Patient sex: M
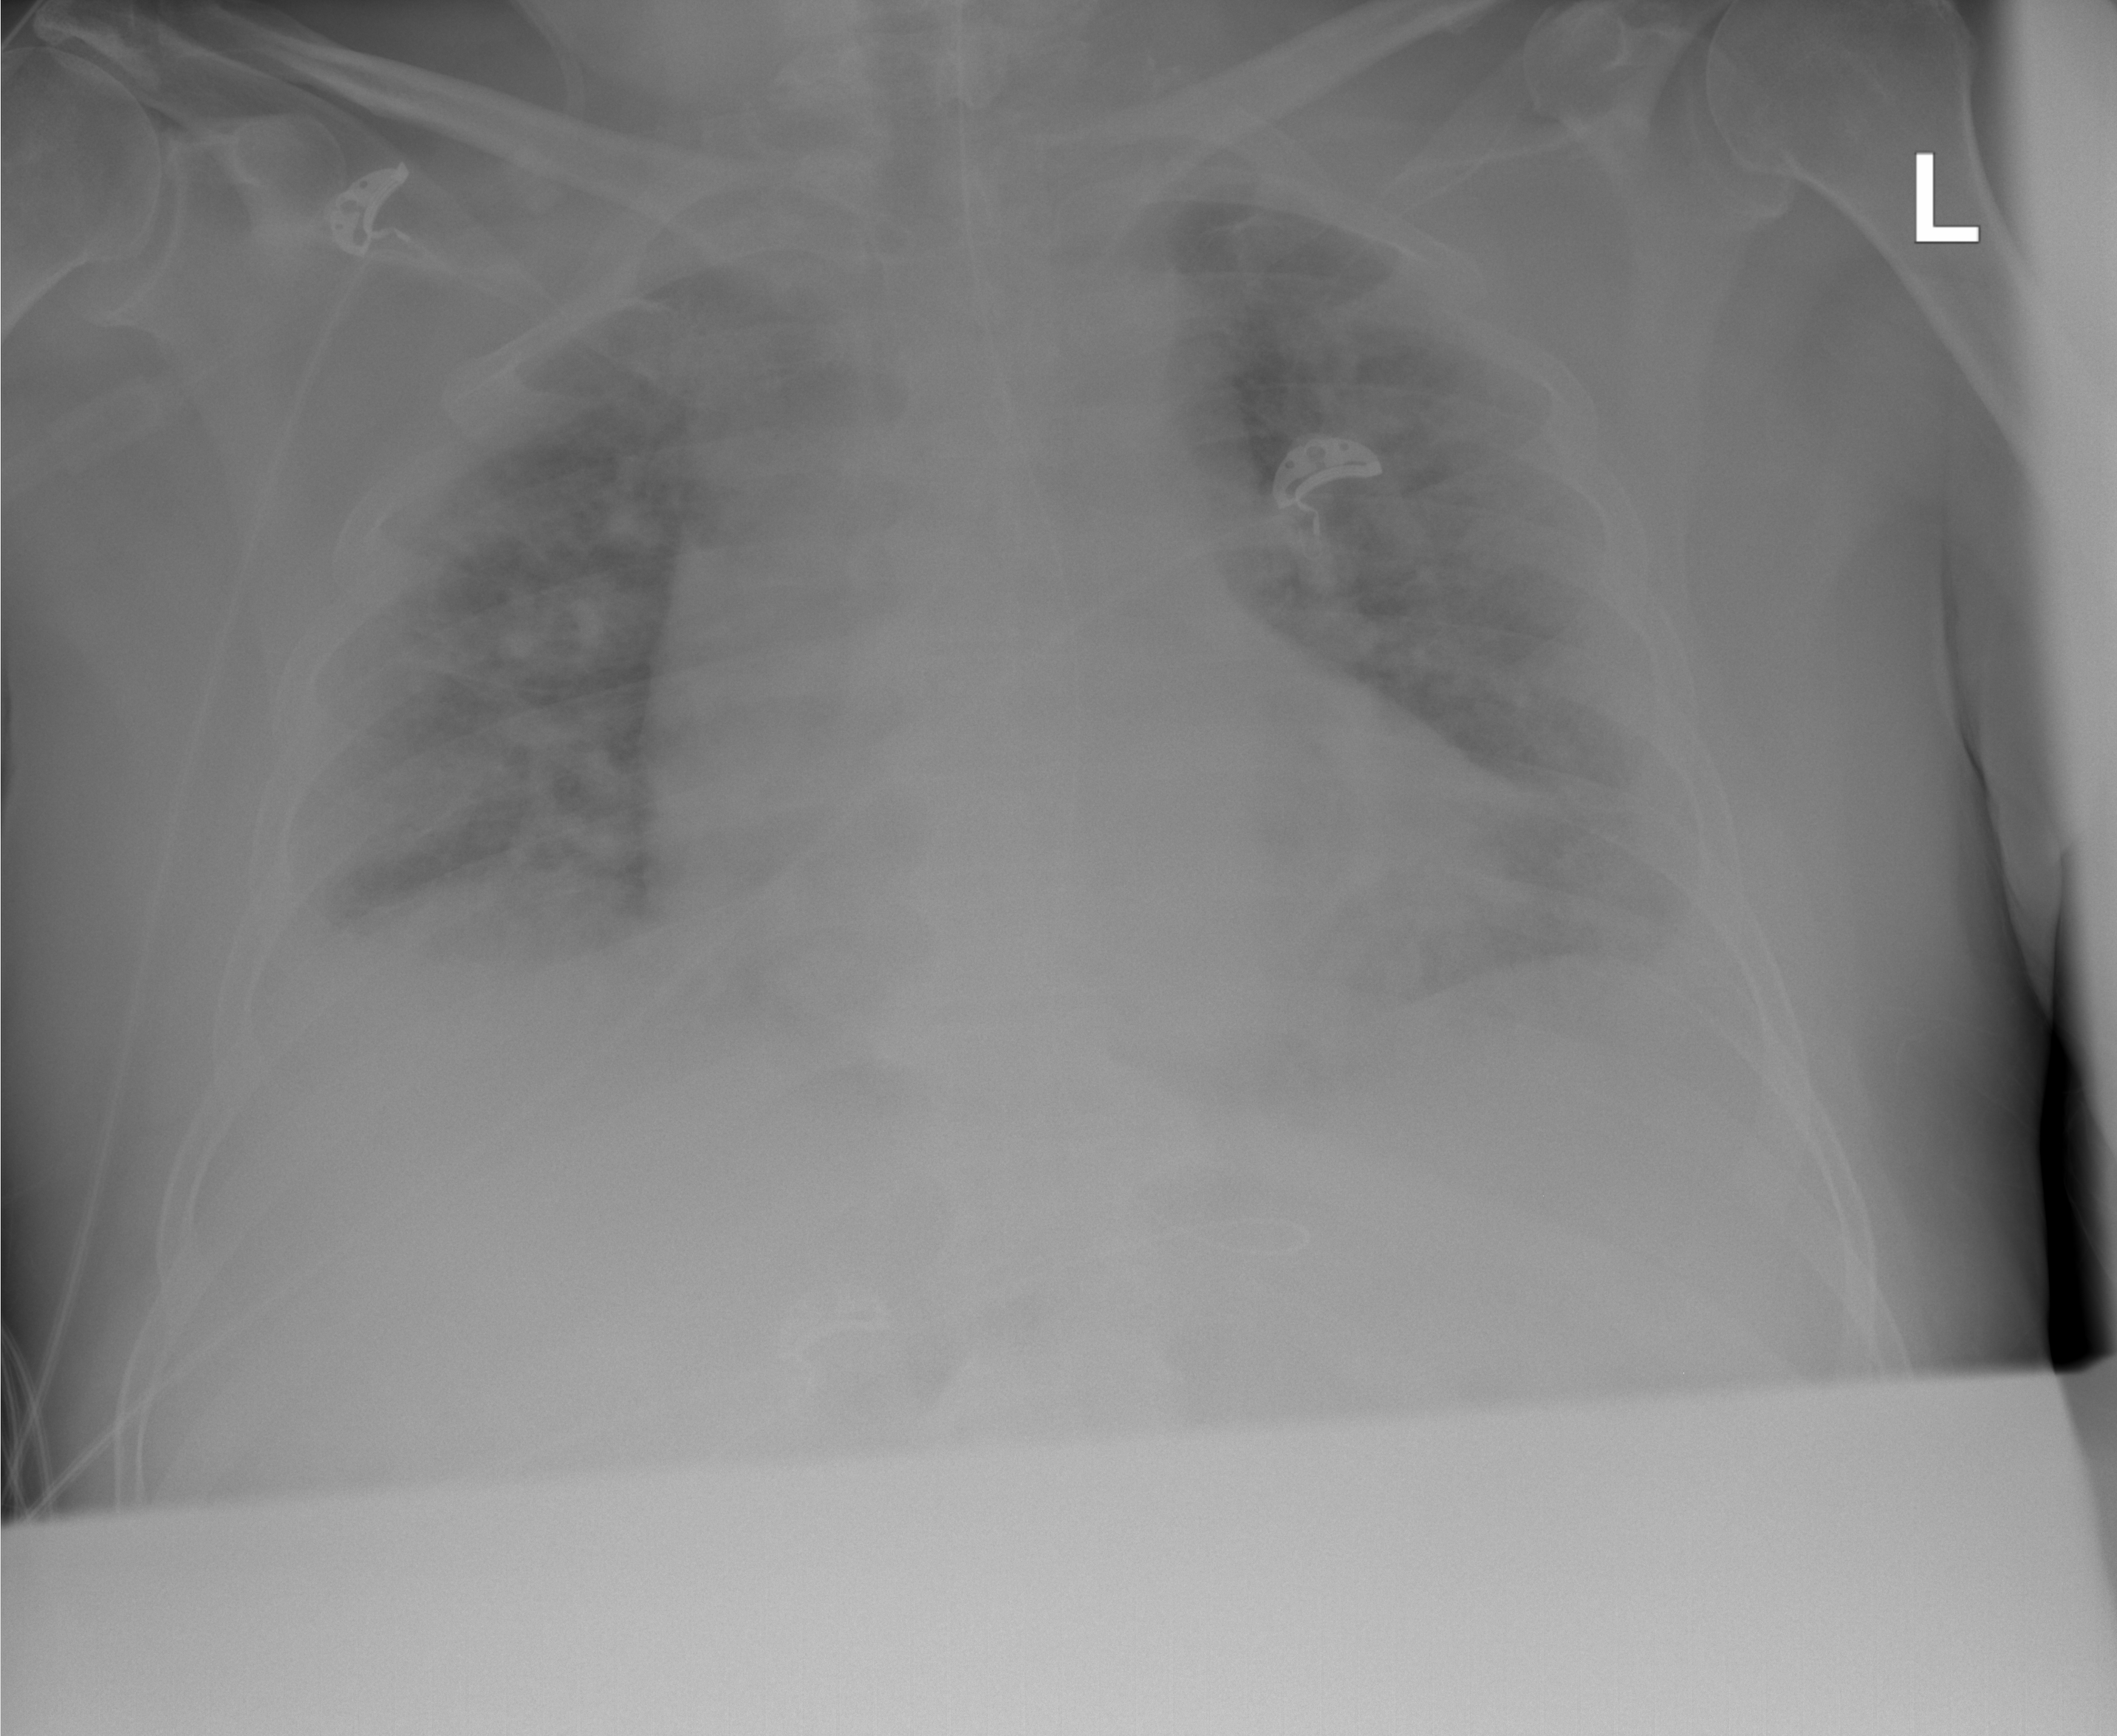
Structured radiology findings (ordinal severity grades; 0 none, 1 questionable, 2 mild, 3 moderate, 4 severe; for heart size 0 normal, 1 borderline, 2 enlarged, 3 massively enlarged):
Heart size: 2
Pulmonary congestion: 3
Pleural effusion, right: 2
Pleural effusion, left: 0
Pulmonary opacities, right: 1
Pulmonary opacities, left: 1
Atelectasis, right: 2
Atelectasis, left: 0